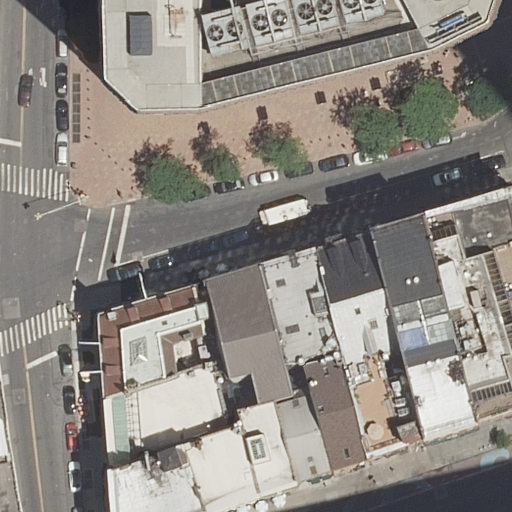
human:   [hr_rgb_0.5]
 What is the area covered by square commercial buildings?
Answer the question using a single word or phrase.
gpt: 0m2

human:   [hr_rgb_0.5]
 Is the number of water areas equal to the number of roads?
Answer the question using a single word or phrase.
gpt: no

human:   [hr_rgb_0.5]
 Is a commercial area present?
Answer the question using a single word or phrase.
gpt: no

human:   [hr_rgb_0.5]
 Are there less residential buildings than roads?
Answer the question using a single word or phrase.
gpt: no

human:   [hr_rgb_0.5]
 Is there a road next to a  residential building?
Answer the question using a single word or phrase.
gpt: yes

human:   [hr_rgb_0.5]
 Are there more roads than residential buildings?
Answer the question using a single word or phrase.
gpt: no

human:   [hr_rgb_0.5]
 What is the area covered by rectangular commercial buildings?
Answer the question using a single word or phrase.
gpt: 0m2

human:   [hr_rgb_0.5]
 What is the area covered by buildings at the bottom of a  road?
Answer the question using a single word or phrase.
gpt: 3456m2

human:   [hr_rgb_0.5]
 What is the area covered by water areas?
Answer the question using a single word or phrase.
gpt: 0m2

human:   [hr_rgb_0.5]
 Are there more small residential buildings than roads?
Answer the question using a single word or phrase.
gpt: no

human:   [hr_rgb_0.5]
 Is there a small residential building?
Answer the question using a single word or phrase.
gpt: no

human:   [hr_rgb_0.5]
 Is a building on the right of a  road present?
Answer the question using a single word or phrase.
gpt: yes

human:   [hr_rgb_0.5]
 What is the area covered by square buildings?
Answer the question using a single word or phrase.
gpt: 0m2

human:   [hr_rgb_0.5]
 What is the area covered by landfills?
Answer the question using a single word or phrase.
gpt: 0m2

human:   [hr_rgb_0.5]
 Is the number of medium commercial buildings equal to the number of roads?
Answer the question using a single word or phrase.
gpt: no

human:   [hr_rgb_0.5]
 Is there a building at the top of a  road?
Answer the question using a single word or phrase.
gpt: yes

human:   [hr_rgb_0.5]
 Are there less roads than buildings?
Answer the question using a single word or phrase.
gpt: yes

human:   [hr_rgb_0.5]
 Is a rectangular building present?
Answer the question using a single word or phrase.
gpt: yes

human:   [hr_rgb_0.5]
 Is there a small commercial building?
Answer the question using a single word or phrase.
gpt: no

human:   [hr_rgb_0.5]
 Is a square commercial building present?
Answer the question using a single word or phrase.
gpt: no

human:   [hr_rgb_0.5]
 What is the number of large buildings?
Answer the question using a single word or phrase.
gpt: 2

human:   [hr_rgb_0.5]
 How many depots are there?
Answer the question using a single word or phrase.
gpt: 0

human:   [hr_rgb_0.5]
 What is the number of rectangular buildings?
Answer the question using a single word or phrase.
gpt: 6

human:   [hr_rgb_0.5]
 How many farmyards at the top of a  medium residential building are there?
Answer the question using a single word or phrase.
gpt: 0

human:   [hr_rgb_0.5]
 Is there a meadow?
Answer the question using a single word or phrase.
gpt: no

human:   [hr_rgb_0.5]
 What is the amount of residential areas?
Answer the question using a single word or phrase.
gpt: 0

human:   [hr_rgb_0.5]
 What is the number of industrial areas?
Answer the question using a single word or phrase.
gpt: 0

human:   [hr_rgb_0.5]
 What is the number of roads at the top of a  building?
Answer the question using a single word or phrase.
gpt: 5

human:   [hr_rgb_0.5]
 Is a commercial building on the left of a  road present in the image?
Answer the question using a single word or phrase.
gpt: no

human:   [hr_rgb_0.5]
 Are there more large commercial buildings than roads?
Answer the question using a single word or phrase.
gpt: no

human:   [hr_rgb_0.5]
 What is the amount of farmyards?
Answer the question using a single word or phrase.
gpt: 0

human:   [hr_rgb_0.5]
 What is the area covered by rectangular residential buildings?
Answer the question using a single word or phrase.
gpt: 1156m2

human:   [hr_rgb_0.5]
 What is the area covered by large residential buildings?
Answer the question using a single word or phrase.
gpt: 2237m2

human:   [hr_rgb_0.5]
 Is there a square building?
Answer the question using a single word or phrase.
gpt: no

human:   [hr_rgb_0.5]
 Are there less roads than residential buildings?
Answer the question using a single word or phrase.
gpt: yes

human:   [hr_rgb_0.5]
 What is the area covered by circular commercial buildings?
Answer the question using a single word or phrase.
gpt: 0m2